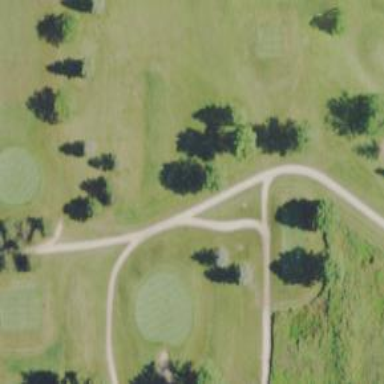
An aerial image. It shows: Golf cartpath that is also road path.